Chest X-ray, PA view. Patient: 12 years old, sex M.
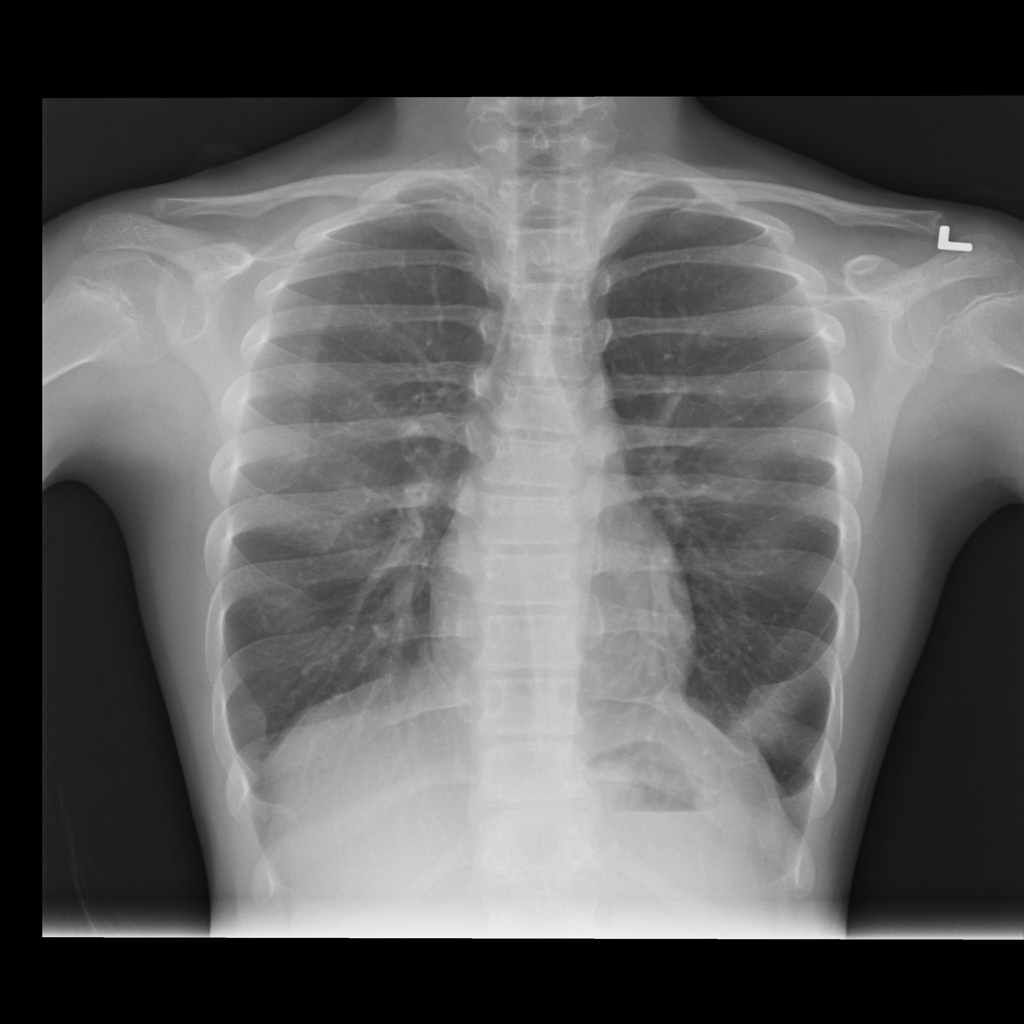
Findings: No Finding